Question: I'm currently trying to setup a release pipeline in Azure DevOps server, with multiple Artifacts. The first Artifact is published from a build pipeline and the other artifact is a NuGet Package hosted in an Azure Artifacts feed.
When I create and deploy the release, it successfully downloads the first Artifact without issue, when it moves on to download the NuGet Package, the task is labelled a success, however it fails to download the NuGet package with the below in the logs.
'''
2022-02-23T09:53:38.0879772Z ##[debug]SYSTEMVSSCONNECTION exists true
2022-02-23T09:53:38.0880158Z ##[debug]Got auth token
2022-02-23T09:53:38.0881320Z ##[debug]System.ServerType=OnPremises
2022-02-23T09:53:38.0882074Z ##[debug]Agent.ProxyUrl=undefined
2022-02-23T09:53:38.1247667Z ##[debug]Operation failed, waiting 100ms before retrying, retries remaining: 4
2022-02-23T09:53:42.2527259Z ##[debug]Operation failed, waiting 200ms before retrying, retries remaining: 3
2022-02-23T09:53:46.4835921Z ##[debug]Operation failed, waiting 400ms before retrying, retries remaining: 2
2022-02-23T09:53:50.9173777Z ##[debug]Operation failed, waiting 800ms before retrying, retries remaining: 1
2022-02-23T09:53:55.7558510Z ##[debug]Getting URL from versioning data failed with error: Error: unable to get local issuer certificate
2022-02-23T09:53:55.7560354Z ##[debug]Getting download url for this package failed with error: Error: unable to get local issuer certificate
'''

Any ideas what could be going on?
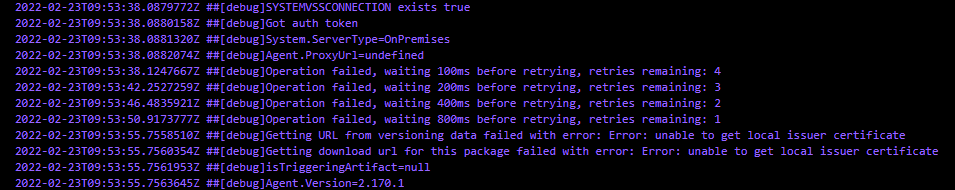
Answer: First link from Jukkak in the comments was the answer. Had to export the cert as a .pem file and set an environment variable pointing to it on the agent machine. I tried with the .cer file but that didn't work.